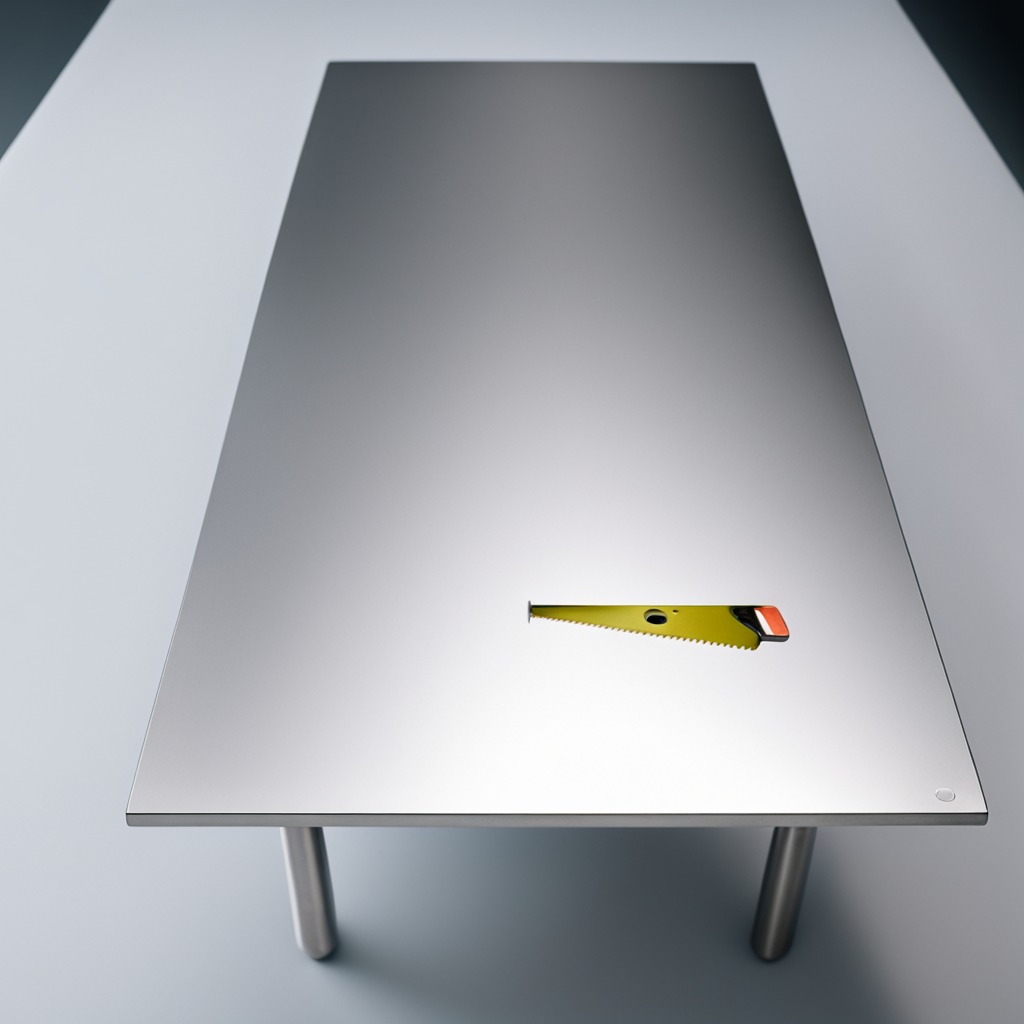
A metal saw is lying on the stainless steel table.